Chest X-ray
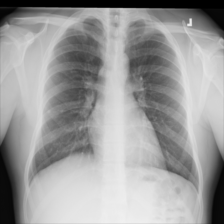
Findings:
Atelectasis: negative
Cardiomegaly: negative
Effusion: negative
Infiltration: negative
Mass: negative
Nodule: negative
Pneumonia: negative
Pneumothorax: negative
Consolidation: negative
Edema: negative
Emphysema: negative
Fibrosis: negative
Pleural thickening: negative
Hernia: negative